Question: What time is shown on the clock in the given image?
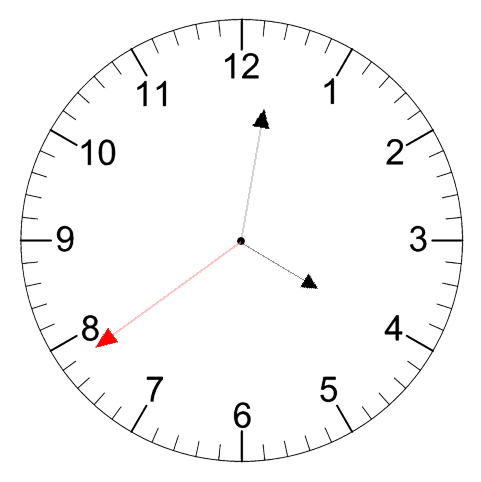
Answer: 04:01:39